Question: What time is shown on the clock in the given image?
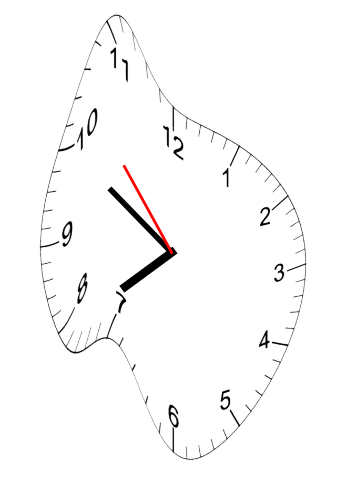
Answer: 07:49:53